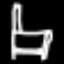
Label: chair